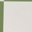
Piece: xx